Question: I have a ViewController, on it i have a UIView space:
Here it is:
'''
@property (weak, nonatomic) IBOutlet UIView *iboContentView;
'''
So, i have created a *.XIB file called ExternalDisplayViewController.xib
And the created ExternalDisplayViewController.h and ExternalDisplayTableViewController.m
The in ExternalDisplayViewController.xib to my UIView i added class ExternalDisplayTableViewController ( to tie up classes to UI ).
And on my ViewController i want to place my Custom control ( that is ExternalDisplayTableViewController ) into its place - iboContentView.
In my code i do this:
'''
-(void)showViewController
{
CGRect frame = CGRectMake(0, 0, self.iboContentView.frame.size.width, self.iboContentView.frame.size.height);
ExternalDisplayViewController *view = [[ExternalDisplayViewController alloc]initWithFrame:frame];
view.autoresizingMask=UIViewAutoresizingFlexibleHeight|UIViewAutoresizingFlexibleWidth;
view.contentMode=UIViewContentModeScaleAspectFit;
[self.iboContentView addSubview: view];
}
'''
Here how my Custom control looks like:

ExternalDisplayViewController.h:
'''
#import <UIKit/UIKit.h>
@interface ExternalDisplayViewController : UIView
@end
'''
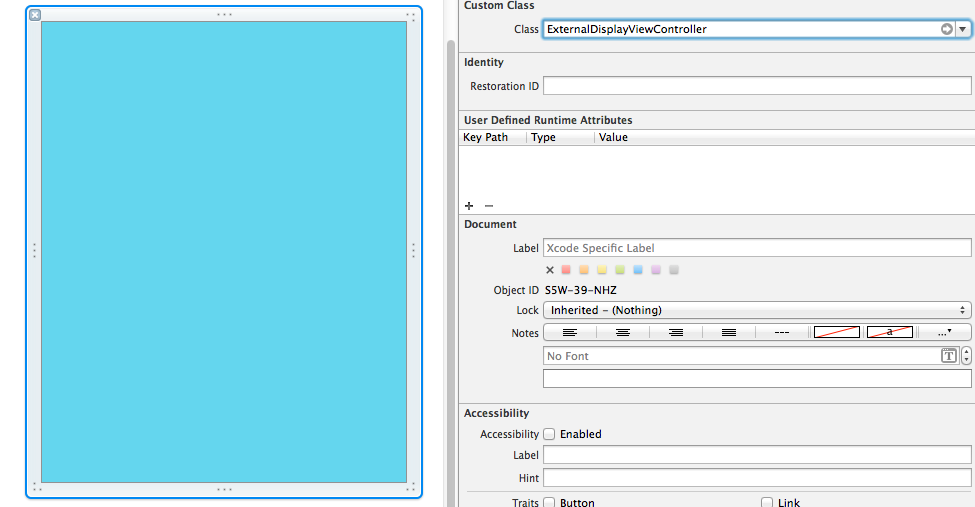
Answer: '''
UIView *view = [[[NSBundle mainBundle] loadNibNamed:@"ExternalDisplayTableViewController" owner:self options:nil] objectAtIndex:0];
[iboContentView addSubview:view]
'''